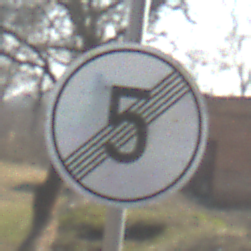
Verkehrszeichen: EndeGeschwindigkeit5
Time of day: MorningAfternoon
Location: Outdoor (Suburban)
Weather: PartlyCloudy
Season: NotSpecified
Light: Natural